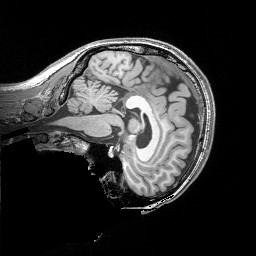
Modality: T1w
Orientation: sagittal
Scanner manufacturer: siemens
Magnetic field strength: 3 T
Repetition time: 2.53 s
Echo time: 0.00326 s